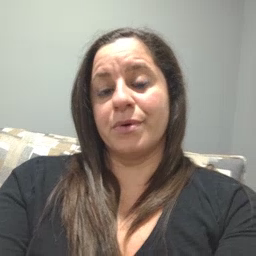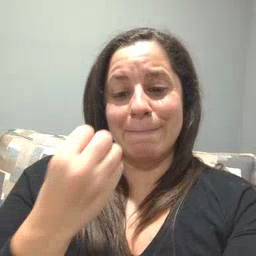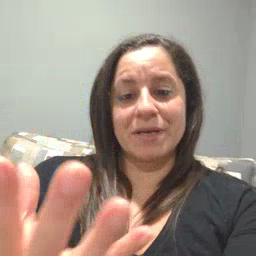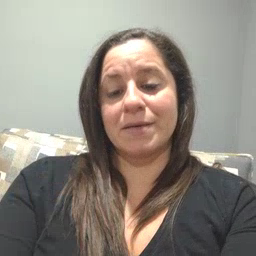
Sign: many